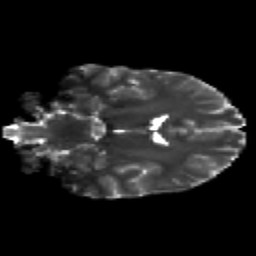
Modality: T2w
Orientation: coronal
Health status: healthy
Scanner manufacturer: siemens
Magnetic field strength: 3 T
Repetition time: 12 s
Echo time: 0.092 s